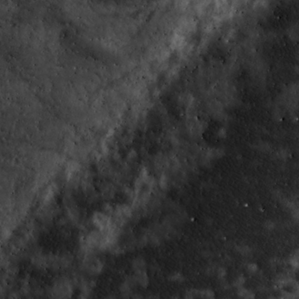
Label: non_frost